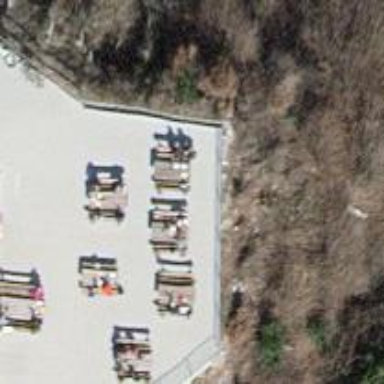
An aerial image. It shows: Viewpoint for tourists.